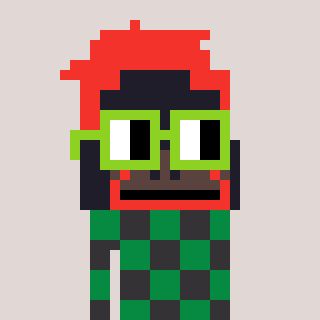
a pixel art character with square light green glasses, a orangutan-shaped head and a grayscale-colored body on a warm background